Question:
I want to change that 4 colors. I know the class 'System.Web.Helpers.ChartTheme' but I can change only theme by that class.
How can I change chart colors itself?
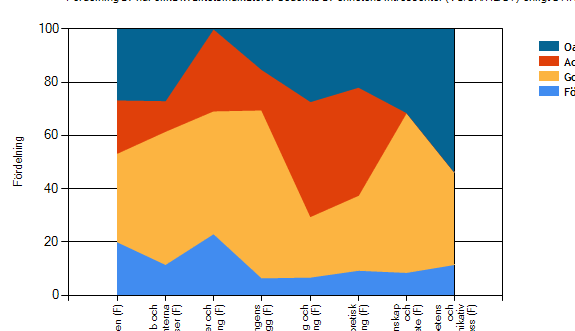
Answer: Having a closer look at this I think this is what you want:
<URL>
if you example I can give that here.
EDIT: Here what I've made:
'''
using System;
using System.Collections.Generic;
using System.Linq;
using System.Web;
using System.Drawing;
using System.Web.UI.DataVisualization.Charting;
using System.Text;
using System.Xml;
namespace MyMvcApplication
{
public class Theme
{
public static string GetTheme()
{
ChartArea ca = new System.Web.UI.DataVisualization.Charting.ChartArea("Default");
var chart = new System.Web.UI.DataVisualization.Charting.Chart();
chart.BackColor = Color.Azure;
chart.BackGradientStyle = GradientStyle.TopBottom;
chart.BackSecondaryColor = Color.White;
chart.BorderColor = Color.FromArgb(26, 59, 105);
chart.BorderlineDashStyle = ChartDashStyle.Solid;
chart.BorderWidth = 2;
chart.Palette = ChartColorPalette.None;
chart.PaletteCustomColors = new Color[] { Color.Lime, Color.Red,
Color.Orange, Color.Yellow, Color.Green, Color.Blue, Color.Purple,
Color.Black };
chart.ChartAreas.Add(new ChartArea("Default")
{
BackColor = Color.FromArgb(64, 165, 191, 228),
BackGradientStyle = GradientStyle.TopBottom,
BackSecondaryColor = Color.White,
BorderColor = Color.FromArgb(64, 64, 64, 64),
BorderDashStyle = ChartDashStyle.Solid,
ShadowColor = Color.Transparent,
Area3DStyle = new ChartArea3DStyle()
{
LightStyle = LightStyle.Simplistic,
Enable3D = true,
Inclination = 5,
IsClustered = true,
IsRightAngleAxes = true,
Perspective = 5,
Rotation = 0,
WallWidth = 0
}
});
chart.Legends.Add(new Legend("All")
{
BackColor = Color.Transparent,
Font = new Font("Trebuchet MS", 8.25f, FontStyle.Bold,
GraphicsUnit.Point),
IsTextAutoFit = false
}
);
chart.BorderSkin.SkinStyle = BorderSkinStyle.Emboss;
var cs = chart.Serializer;
cs.IsTemplateMode = true;
//cs.Content = SerializationContents.Appearance;
cs.Format = SerializationFormat.Xml;
var sb = new StringBuilder();
XmlWriterSettings settings = new XmlWriterSettings();
settings.OmitXmlDeclaration = true;
using (XmlWriter xw = XmlWriter.Create(sb, settings))
{
cs.Save(xw);
}
string theme = sb.ToString();
return theme;
}
}
}
'''
Change the PaletteCustomColors to the colours you want. You can also various styling settings.
Use it like this:
'Chart myChart = new Chart(width: 600, height: 400, theme: MyMvcApplication.Theme.GetTheme())';